Question: I want to extract all the figures/diagrams from this research paper image. How can I do that?

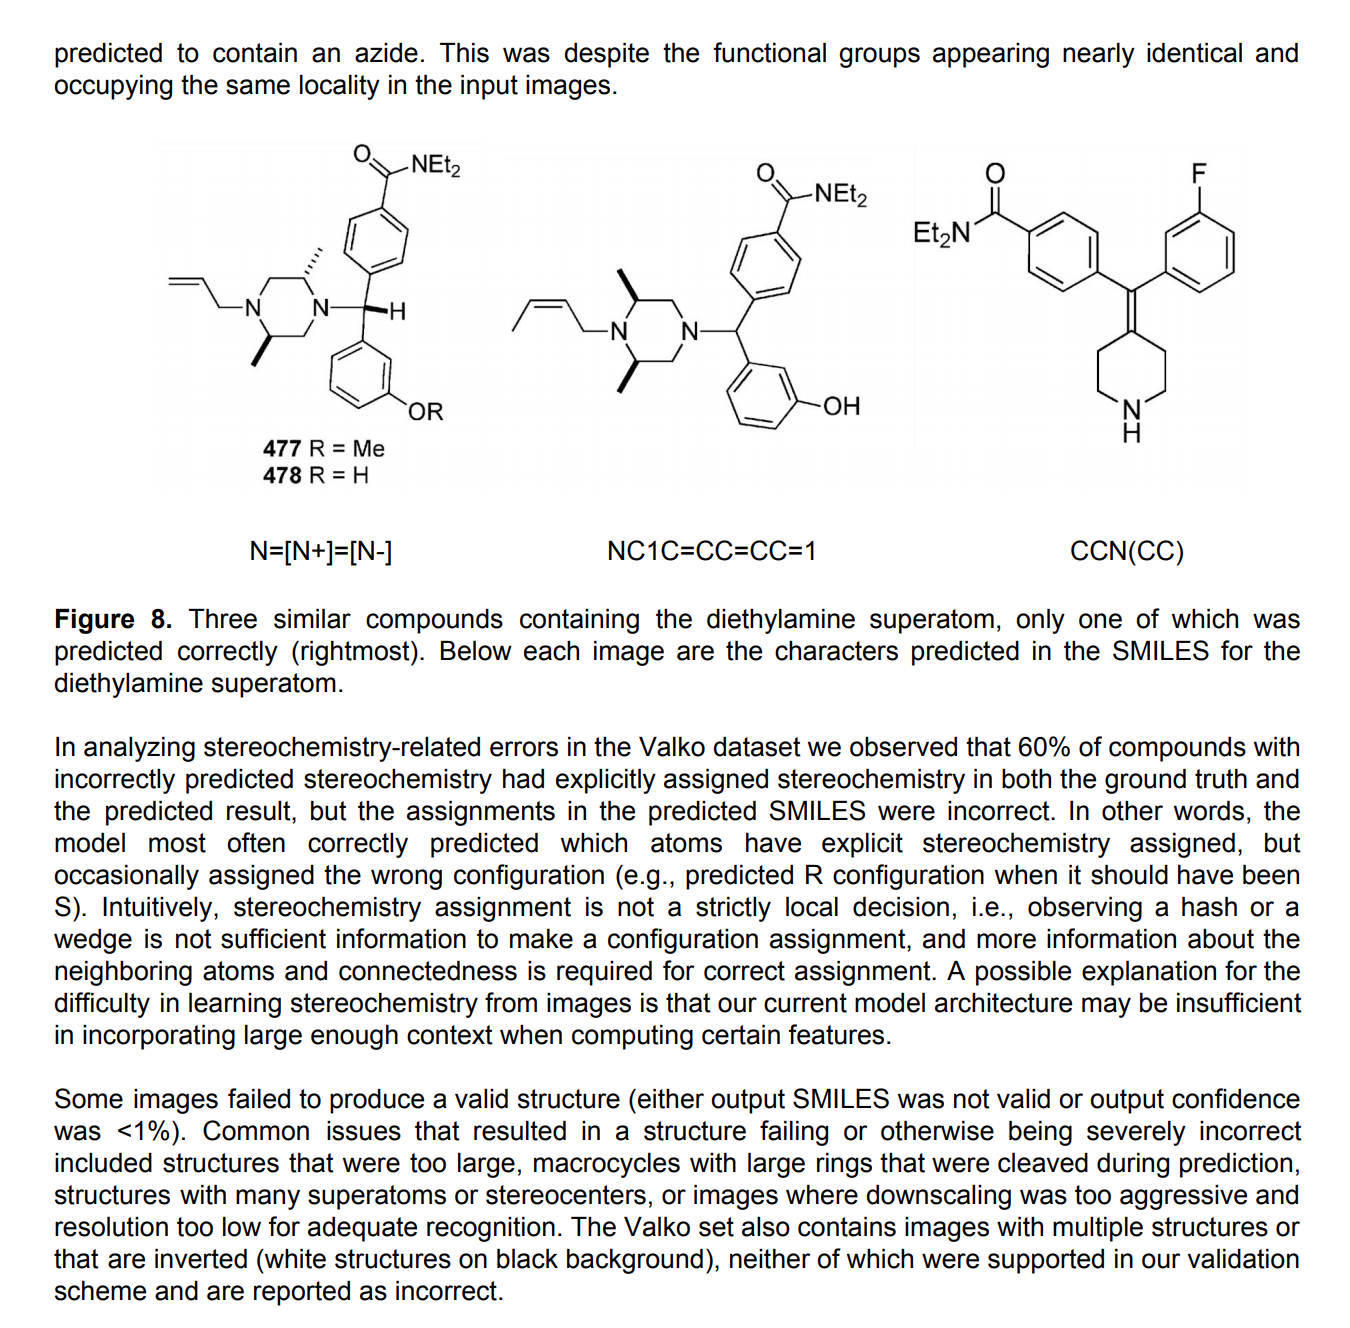
Answer: To extract only the figures/diagram here's an approach using OpenCV:
1. Obtain binary image. Load the image, convert to grayscale and Otsu's threshold to get a binary image.
2. Connect text contours. We take advantage of the observation that text is structured in paragraphs so we can dilate with a horizontal contour to connect individual words into a single contour.
3. Remove non-diagram contours. We find contours and filter using aspect ration and contour area. We effectively remove non-diagram contours by filling in the contour.
4. Form a single bounding box. Iterate through remaining contours and determine the bounding box coordinates
5. Extract ROI. Crop/Extract the diagram using Numpy slicing.
---
Here's a visualization of each step:
Threshold image

Dilate with horizontal kernel

Filtering to remove non-diagram contours

Detected diagram bounding box

Extracted ROI

---
This approach is with the assumption that there is only diagram in the image. If there are multiple, then you can remove step #4 to get multiple ROIs and save each individual ROI as a separate image. I'm sure it would be an easy change :)
Code
'''
import cv2
import numpy as np
# Load image, grayscale, Otsu's threshold
image = cv2.imread('1.png')
original = image.copy()
gray = cv2.cvtColor(image, cv2.COLOR_BGR2GRAY)
thresh = cv2.threshold(gray, 0, 255, cv2.THRESH_BINARY_INV + cv2.THRESH_OTSU)[1]
# Dilate with horizontal kernel
kernel = cv2.getStructuringElement(cv2.MORPH_RECT, (20,10))
dilate = cv2.dilate(thresh, kernel, iterations=2)
# Find contours and remove non-diagram contours
cnts = cv2.findContours(dilate, cv2.RETR_EXTERNAL, cv2.CHAIN_APPROX_SIMPLE)
cnts = cnts[0] if len(cnts) == 2 else cnts[1]
for c in cnts:
x,y,w,h = cv2.boundingRect(c)
area = cv2.contourArea(c)
if w/h > 2 and area > 10000:
cv2.drawContours(dilate, [c], -1, (0,0,0), -1)
# Iterate through diagram contours and form single bounding box
boxes = []
cnts = cv2.findContours(dilate, cv2.RETR_EXTERNAL, cv2.CHAIN_APPROX_SIMPLE)
cnts = cnts[0] if len(cnts) == 2 else cnts[1]
for c in cnts:
x, y, w, h = cv2.boundingRect(c)
boxes.append([x,y, x+w,y+h])
boxes = np.asarray(boxes)
x = np.min(boxes[:,0])
y = np.min(boxes[:,1])
w = np.max(boxes[:,2]) - x
h = np.max(boxes[:,3]) - y
# Extract ROI
cv2.rectangle(image, (x,y), (x + w,y + h), (36,255,12), 3)
ROI = original[y:y+h, x:x+w]
cv2.imshow('image', image)
cv2.imshow('thresh', thresh)
cv2.imshow('dilate', dilate)
cv2.imshow('ROI', ROI)
cv2.waitKey()
'''